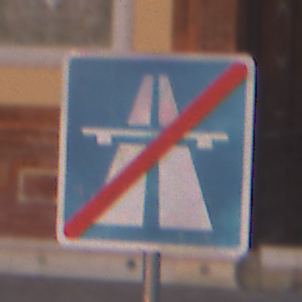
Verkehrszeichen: EndeAutbahn
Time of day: SunriseSunset
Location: Outdoor (Urban)
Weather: Clear
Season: NotSpecified
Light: Natural